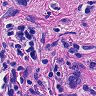
Metastatic tissue present: yes